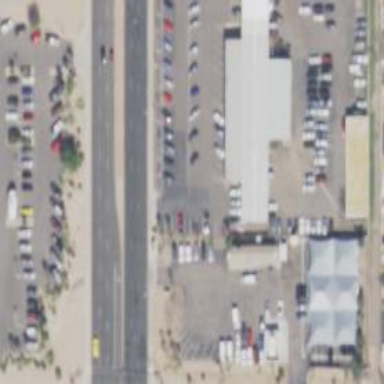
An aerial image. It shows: Car rental service.